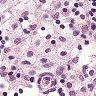
Metastatic tissue present: no